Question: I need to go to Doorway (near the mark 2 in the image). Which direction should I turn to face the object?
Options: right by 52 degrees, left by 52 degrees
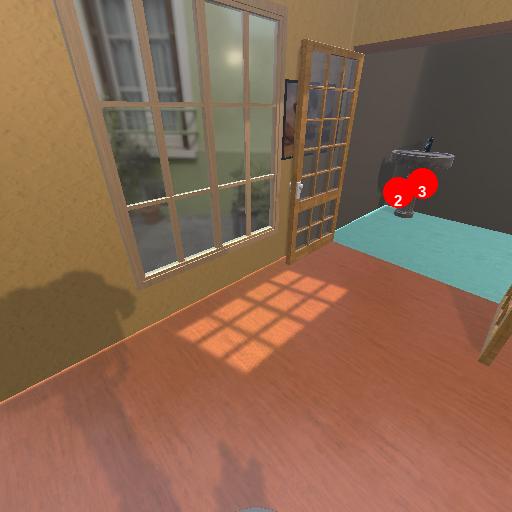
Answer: right by 52 degrees